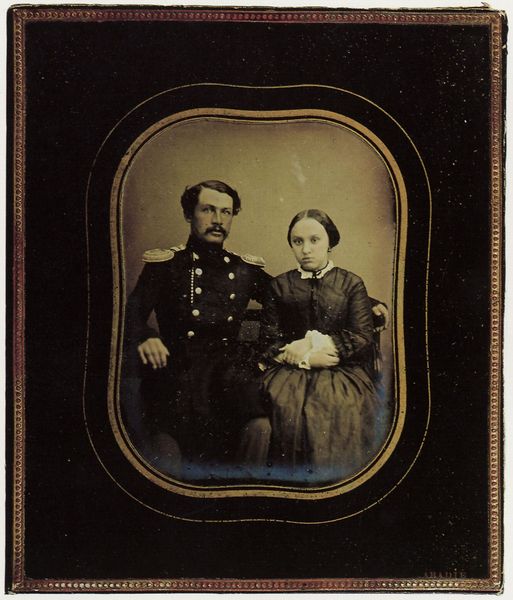
Titel: Porträt eines Ehepaars aus dem hohen Adel
Künstler: Martin Abadi
Institution: unbekannt
Schlagwörter: blau, dunkel, hand, mann, weiß, menschen, sitzen, braun, frau, frisur, geschwungen, grau, haar, kleid, köpfe, schwarz, stirn, blick, muster, rock, alt, bart, jacke, jung, schnurrbart, wand, arm, blicke, falten, halten, kragen, rahmen, trauer, bildnis, hände, portrait, porträt, gold, haare, mantel, pose, sitzend, familie, paar, borte, frontal, mittelscheitel, scheitel, schulter, oval, bilderrahmen, sofa, halsband, kette, vergilbt, weis, amerika, bank, rand, sepia, krieg, kaiser, gefaltet, schnurbart, ernst, seitenscheitel, atelier, poliert, knie, knöpfe, knopfleiste, foto, fotografie, photographie, umarmen, doppelbildnis, pärchen, abschied, urlaub, traurigkeit, schwarz-weiss, militär, uniform, soldat, epauletten, manschette, offizier, orden, schulterklappen, ehefrau, armee, photo, ehepaar, stul, ehe, eheleute, gekämmt, scheiter, brav, hochzeit, medaille, gerahmt, schüchtern, mittelfeld, wellenförmig, erinnerung, fotographie, aufnahme, schwar, historisch, wilhelm, sitzung, passepartout, verheiratet, bürgerkrieg, gatte, altes paar, anonym, atelieraufnahme, blaustich, fotograf, goldknöpfe, photograpgie, album, altes foto, ehegatten, eheszene, gemahl, gemahlin, hochzeitsfoto, knopfreihen, offizierspaar, paar aus dem hohen adel, paarbildnis, porträtfotografie, prüde, wilhelminische zeit, schurrbart, epuletten, knöpfte, verschränkte hände, fotoalbum, damals, fiziersgattin, ffiziersgattin, offiziersgattin, uniforn, nassplatte